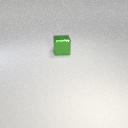
large green metal cube